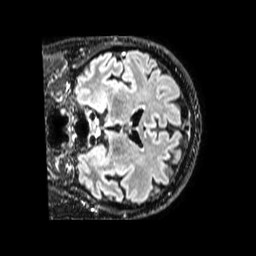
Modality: FLAIR
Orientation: coronal
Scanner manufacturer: philips
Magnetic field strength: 1.5 T
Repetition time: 4.8 s
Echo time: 0.3394 s